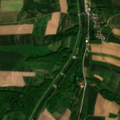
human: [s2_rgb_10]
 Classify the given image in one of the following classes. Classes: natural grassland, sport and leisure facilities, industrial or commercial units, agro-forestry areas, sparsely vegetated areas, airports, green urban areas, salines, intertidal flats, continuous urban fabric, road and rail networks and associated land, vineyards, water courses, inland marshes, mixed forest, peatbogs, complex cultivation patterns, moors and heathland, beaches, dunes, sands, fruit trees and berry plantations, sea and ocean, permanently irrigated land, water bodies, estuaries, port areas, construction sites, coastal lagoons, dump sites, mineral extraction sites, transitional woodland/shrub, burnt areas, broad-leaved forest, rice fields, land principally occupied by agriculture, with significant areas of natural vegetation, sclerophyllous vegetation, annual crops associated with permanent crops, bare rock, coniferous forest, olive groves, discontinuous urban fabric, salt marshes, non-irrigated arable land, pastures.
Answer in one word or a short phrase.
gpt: discontinuous urban fabric, non-irrigated arable land, complex cultivation patterns, broad-leaved forest, mixed forest